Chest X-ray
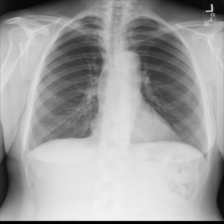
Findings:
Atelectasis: negative
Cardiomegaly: negative
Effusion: negative
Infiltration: negative
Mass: negative
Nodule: positive
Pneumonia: negative
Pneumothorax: negative
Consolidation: negative
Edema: negative
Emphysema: negative
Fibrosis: negative
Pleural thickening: negative
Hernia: negative